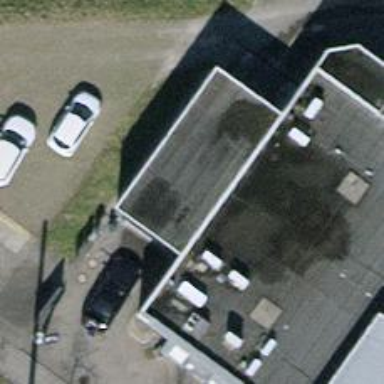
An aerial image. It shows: Car wash facility.